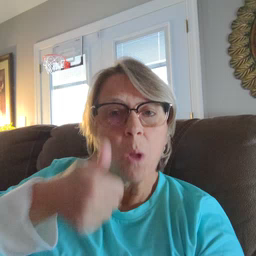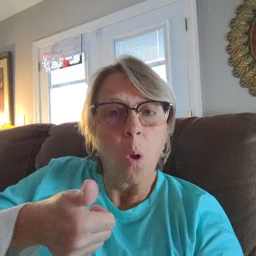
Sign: tomorrow